Aerial crown-view tile of a tropical tree (Barro Colorado Island, Panama), acquired 20250512:
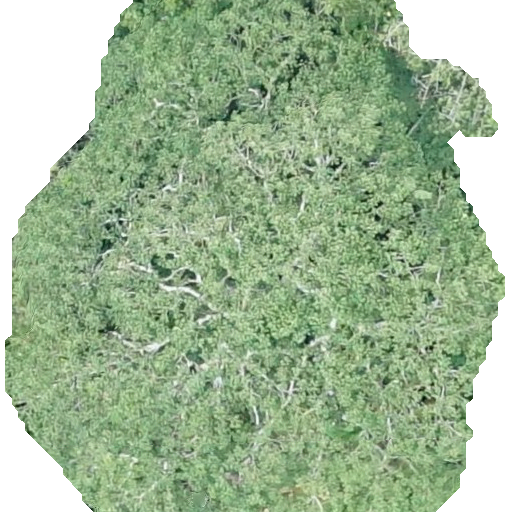
Species: Sterculia apetala
GBIF accepted scientific name: Sterculia apetala
Crown area: 345.499 m²